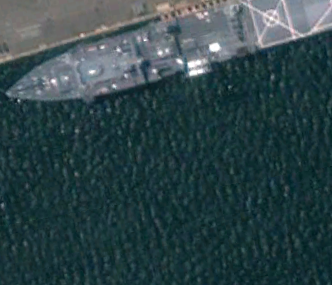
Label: combat